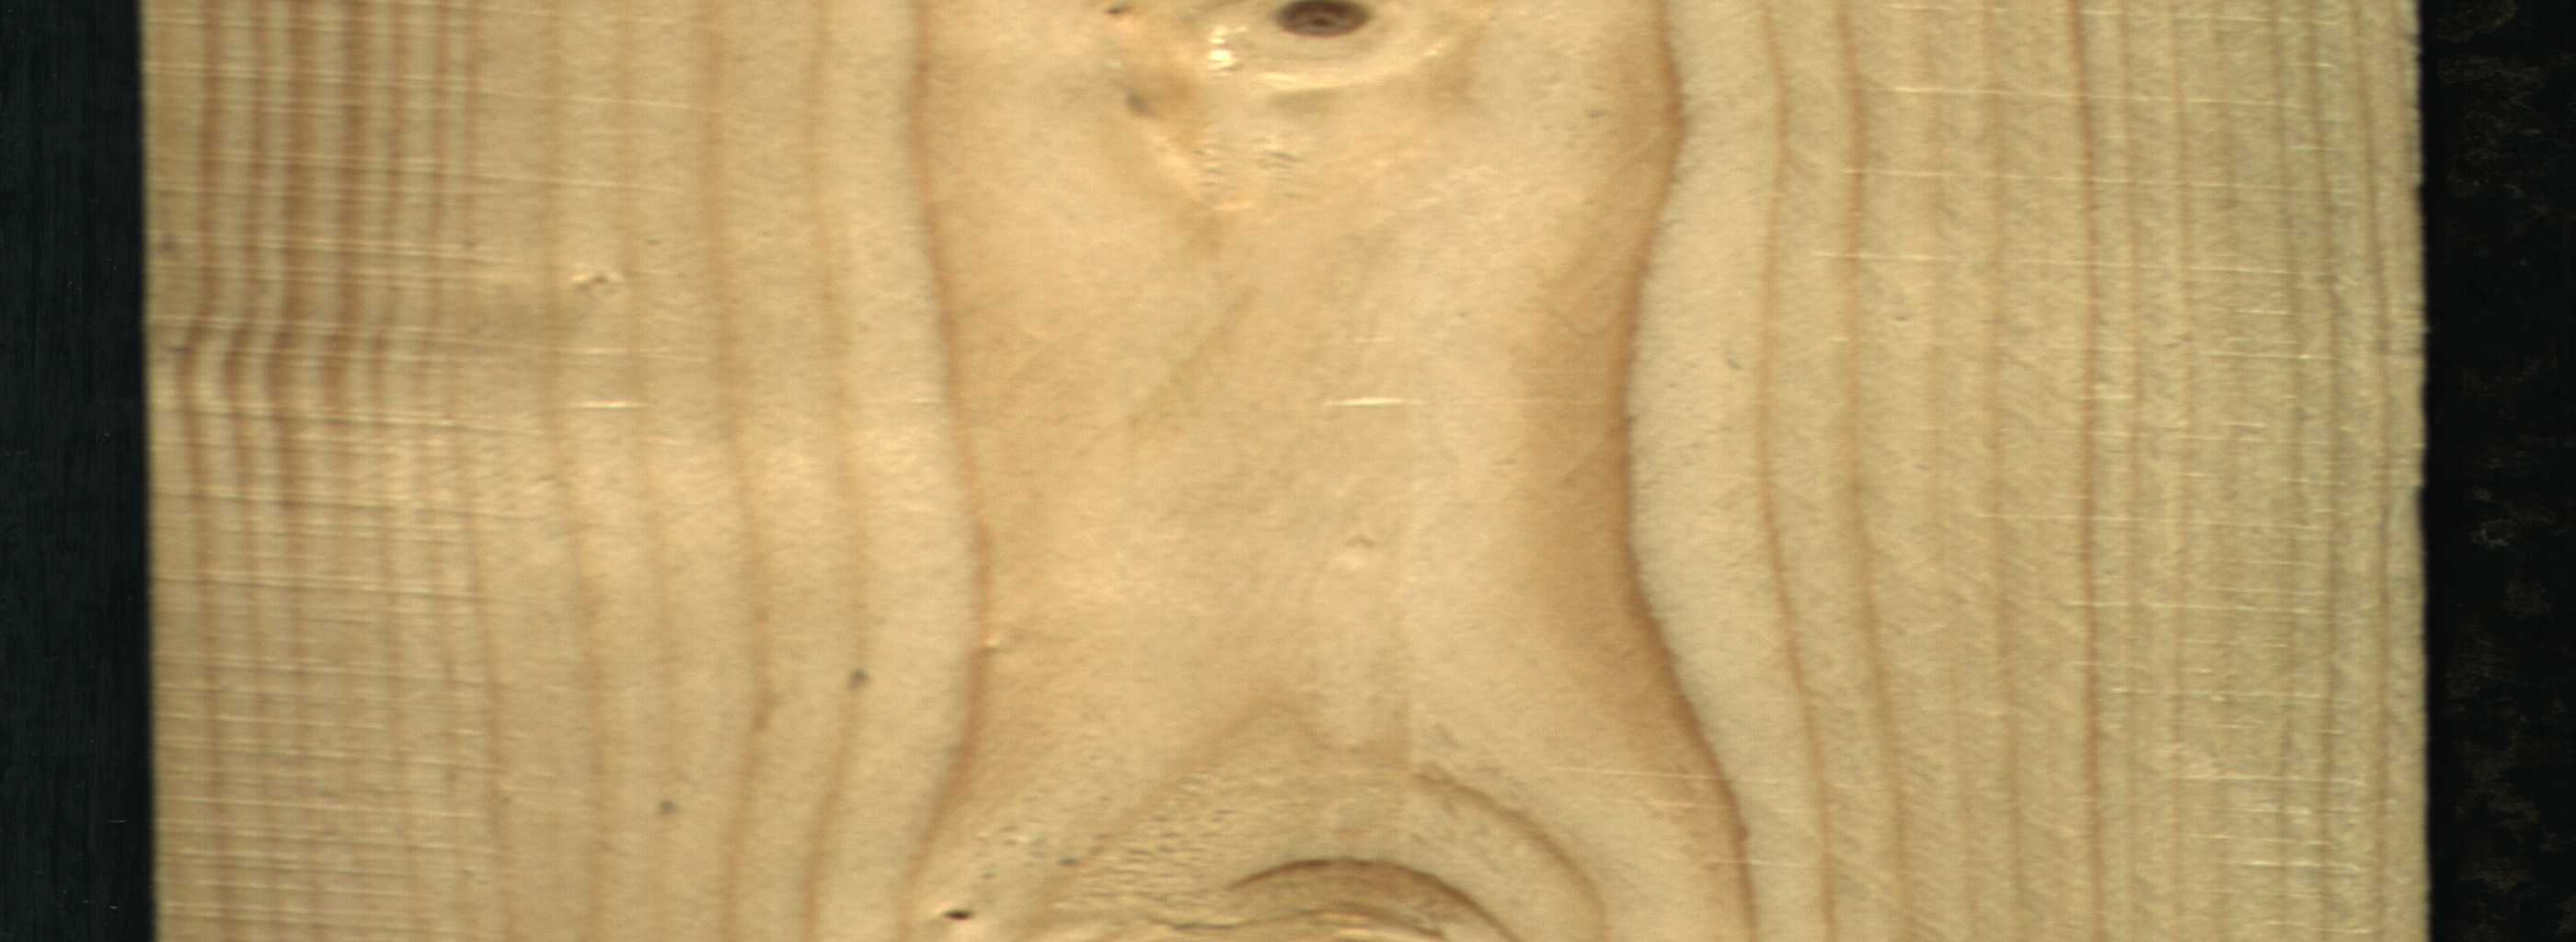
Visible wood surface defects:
Live_Knot